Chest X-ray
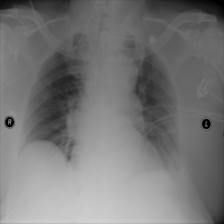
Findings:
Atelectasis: negative
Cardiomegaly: negative
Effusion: positive
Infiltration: positive
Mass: negative
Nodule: negative
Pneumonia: positive
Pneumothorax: negative
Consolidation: negative
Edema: negative
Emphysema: negative
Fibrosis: negative
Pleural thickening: negative
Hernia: negative